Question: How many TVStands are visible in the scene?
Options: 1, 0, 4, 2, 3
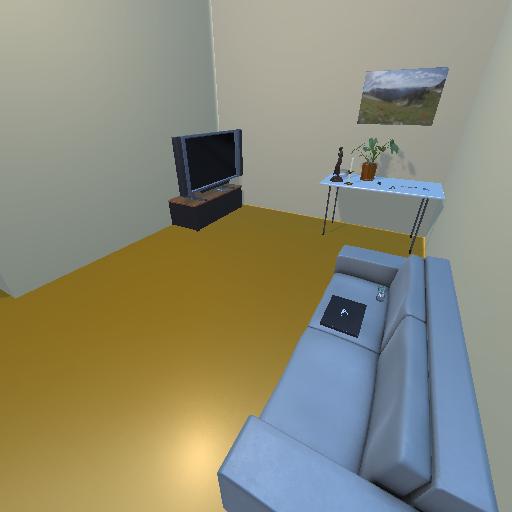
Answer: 1